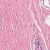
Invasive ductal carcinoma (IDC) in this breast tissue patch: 0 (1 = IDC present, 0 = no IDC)